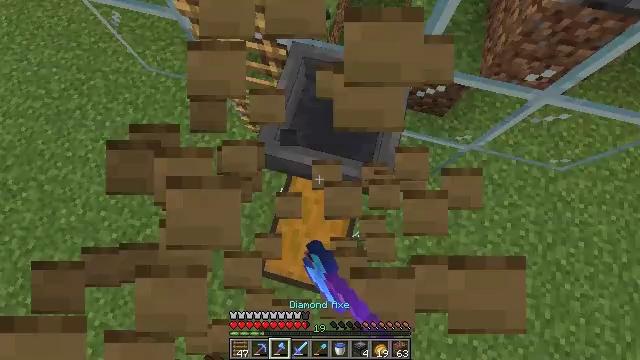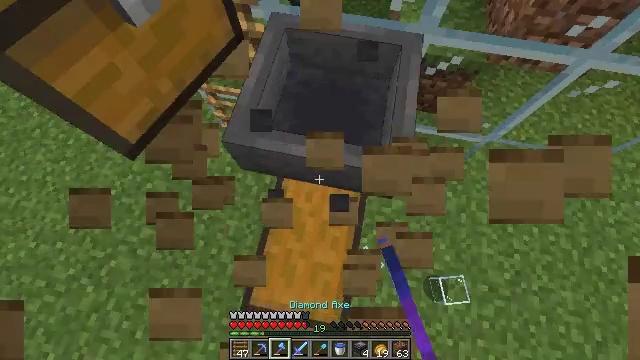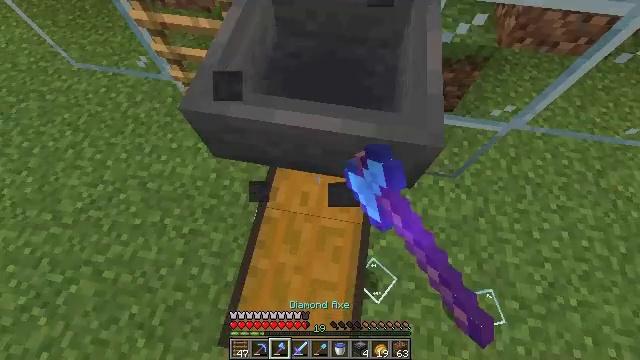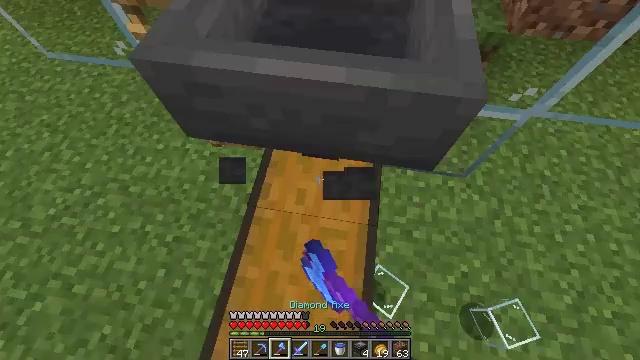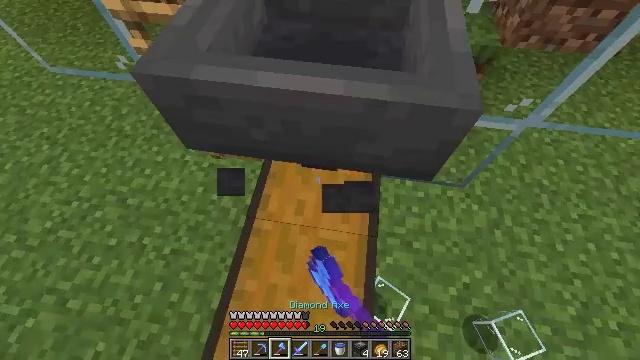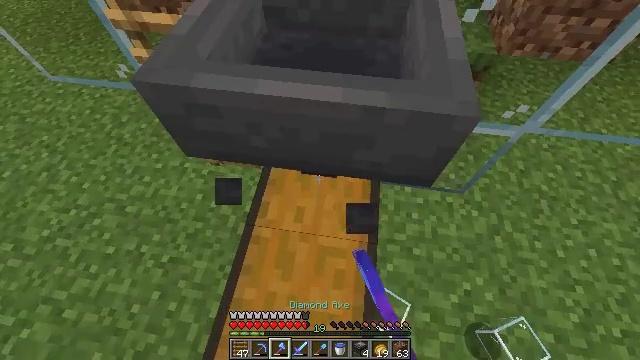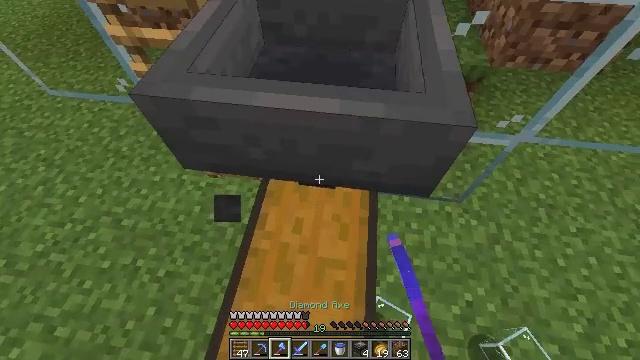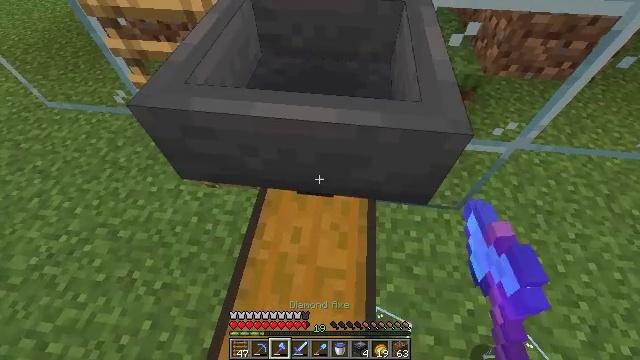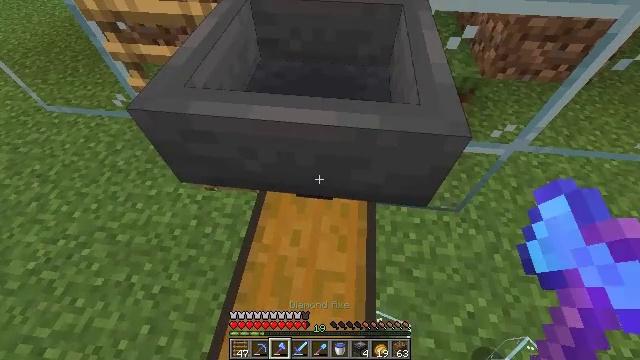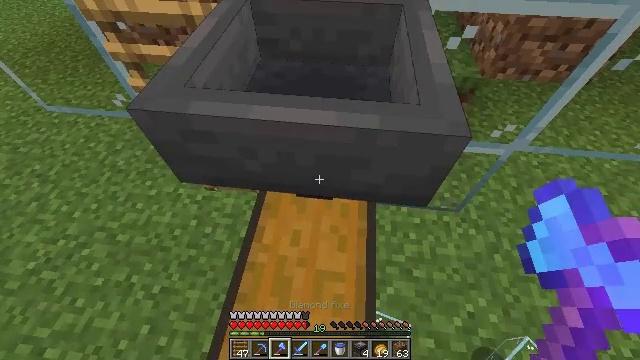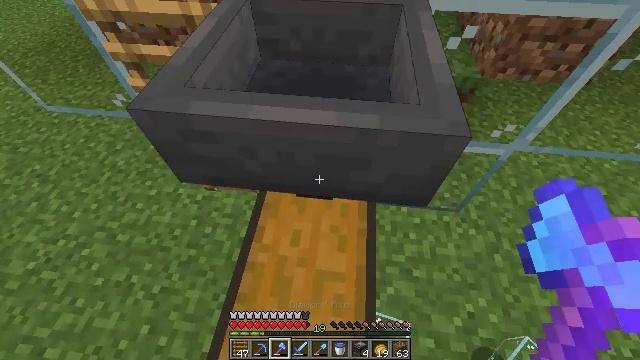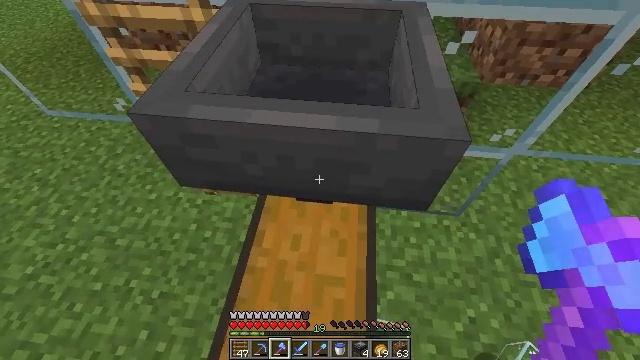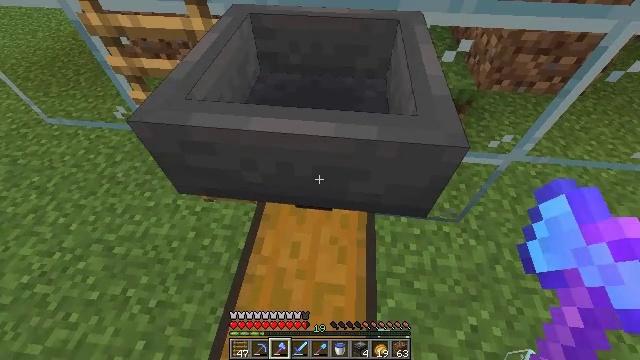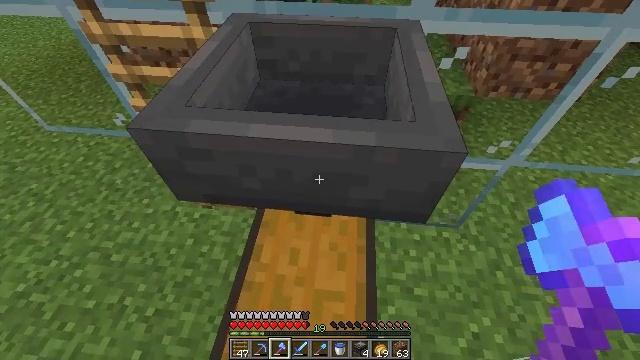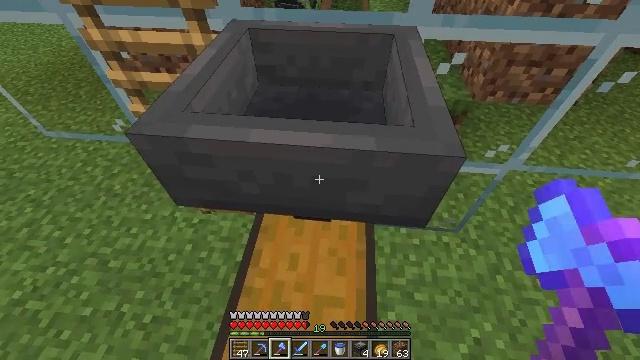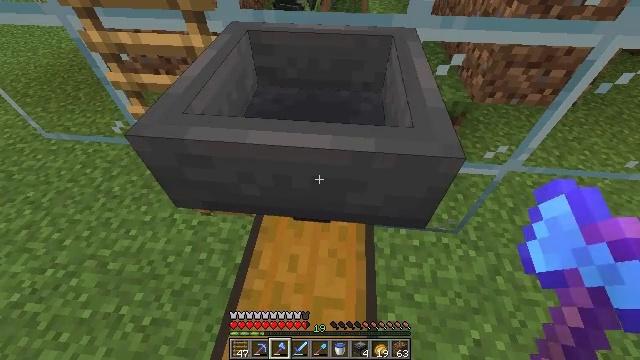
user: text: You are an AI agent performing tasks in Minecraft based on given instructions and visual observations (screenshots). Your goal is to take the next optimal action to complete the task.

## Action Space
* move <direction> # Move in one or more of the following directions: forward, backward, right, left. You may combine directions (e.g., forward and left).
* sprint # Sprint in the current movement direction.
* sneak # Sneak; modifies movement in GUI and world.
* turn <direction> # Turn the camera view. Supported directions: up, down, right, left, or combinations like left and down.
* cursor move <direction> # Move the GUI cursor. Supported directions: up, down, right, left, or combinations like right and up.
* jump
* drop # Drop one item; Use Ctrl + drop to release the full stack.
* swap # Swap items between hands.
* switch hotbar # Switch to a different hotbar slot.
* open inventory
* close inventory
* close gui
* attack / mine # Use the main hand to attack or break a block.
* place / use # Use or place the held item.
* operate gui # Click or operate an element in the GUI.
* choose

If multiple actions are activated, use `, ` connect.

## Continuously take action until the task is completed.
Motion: motion action
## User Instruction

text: Collect the hopper by mining it.
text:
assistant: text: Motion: turn right and up, attack / mine
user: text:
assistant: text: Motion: turn right and up
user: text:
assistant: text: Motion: turn up
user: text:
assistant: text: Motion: turn up
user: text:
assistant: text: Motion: turn up
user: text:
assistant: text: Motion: turn up
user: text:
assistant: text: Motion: turn up
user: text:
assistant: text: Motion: no_op
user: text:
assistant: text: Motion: no_op
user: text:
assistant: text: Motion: no_op
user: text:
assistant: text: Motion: no_op
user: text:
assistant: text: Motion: turn up
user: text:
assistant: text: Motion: turn up
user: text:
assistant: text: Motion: turn up
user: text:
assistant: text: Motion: no_op
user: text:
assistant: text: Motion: no_op
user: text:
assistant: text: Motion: no_op
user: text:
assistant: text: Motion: no_op
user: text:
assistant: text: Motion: no_op
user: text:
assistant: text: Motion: no_op
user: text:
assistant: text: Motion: no_op
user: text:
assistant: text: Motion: no_op
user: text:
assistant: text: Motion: no_op
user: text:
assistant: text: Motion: no_op
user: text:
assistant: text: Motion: no_op
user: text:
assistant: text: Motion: turn right and up
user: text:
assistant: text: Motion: no_op
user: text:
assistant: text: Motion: no_op
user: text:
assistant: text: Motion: no_op
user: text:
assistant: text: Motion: attack / mine